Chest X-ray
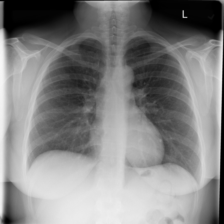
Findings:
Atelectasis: negative
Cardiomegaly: negative
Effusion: negative
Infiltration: negative
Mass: negative
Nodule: negative
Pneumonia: negative
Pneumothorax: negative
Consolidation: negative
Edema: negative
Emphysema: negative
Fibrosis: negative
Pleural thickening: negative
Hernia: negative